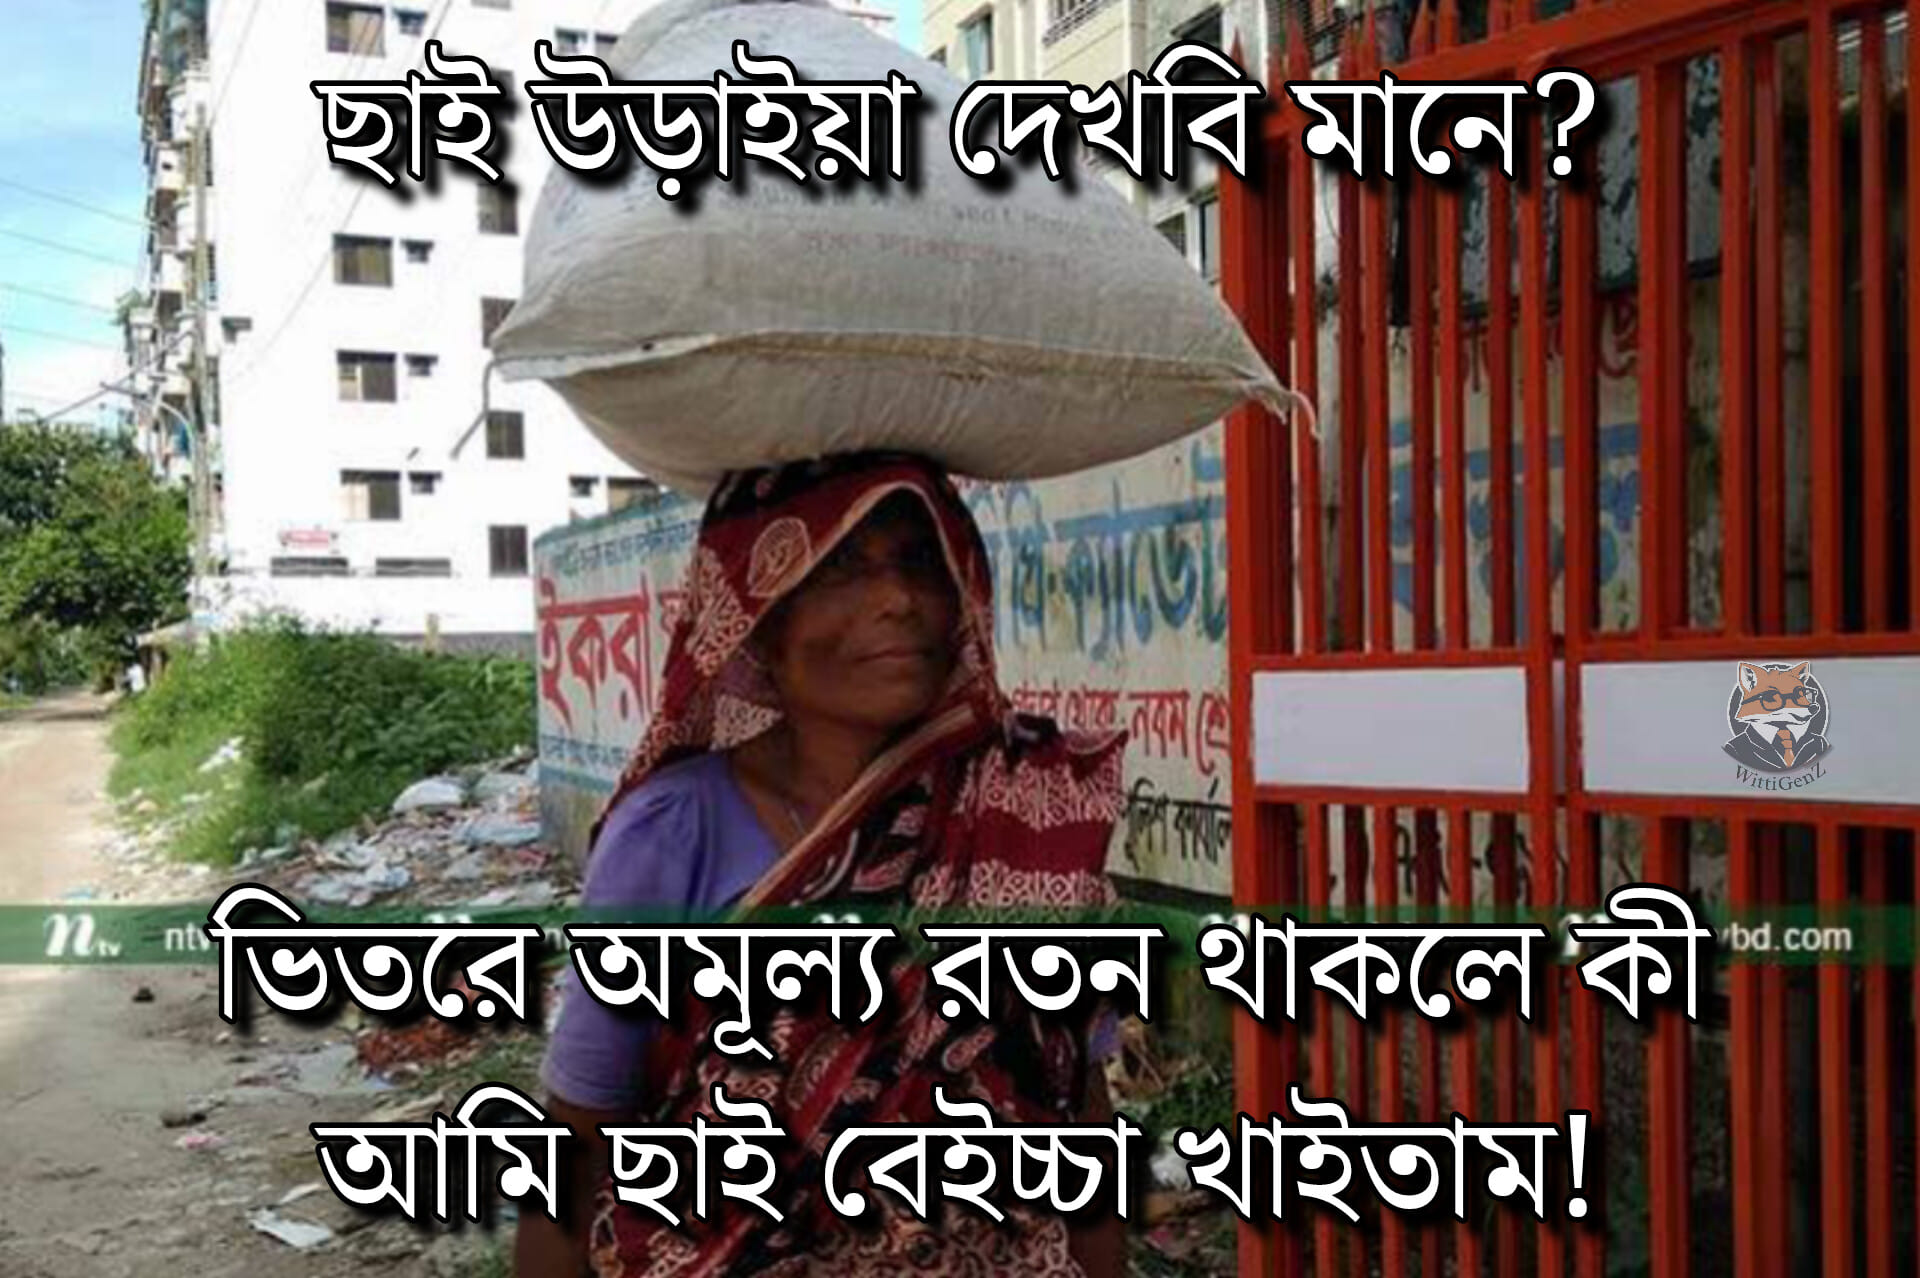
Text: ছাই উড়াইয়া দেখবি মানে ভিতরে অমূল্য রতন থাকলে কী আমি ছাই বেইচ্চা খাইতাম
Label: Non Hate